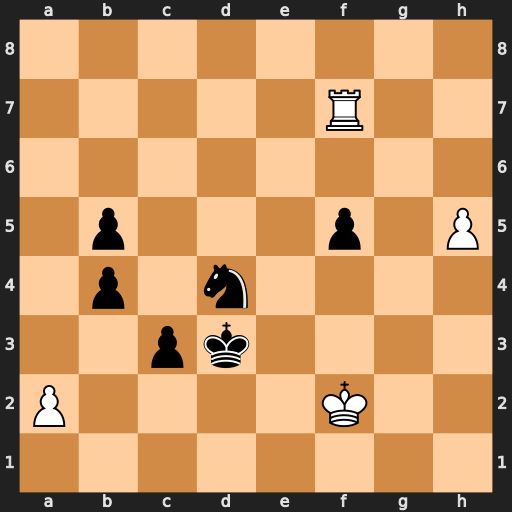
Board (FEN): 8/5R2/8/1p3p1P/1p1n4/2pk4/P4K2/8
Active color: w
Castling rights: -
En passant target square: -
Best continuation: h6 c2 Rc7 b3 axb3 Ne6 Rxc2 Kxc2 h7